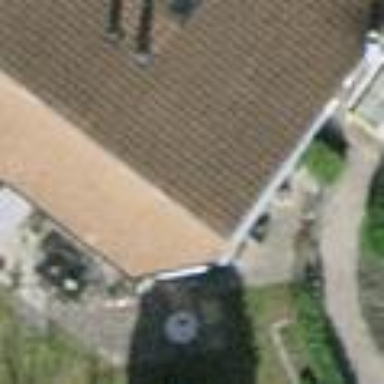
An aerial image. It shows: House with tile roof.